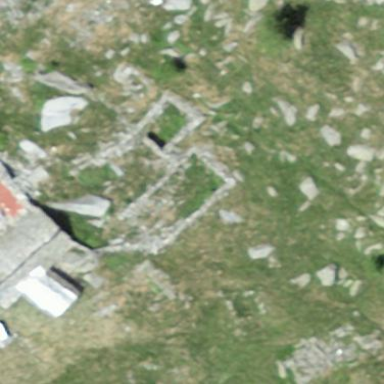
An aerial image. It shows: Historic building in ruins.